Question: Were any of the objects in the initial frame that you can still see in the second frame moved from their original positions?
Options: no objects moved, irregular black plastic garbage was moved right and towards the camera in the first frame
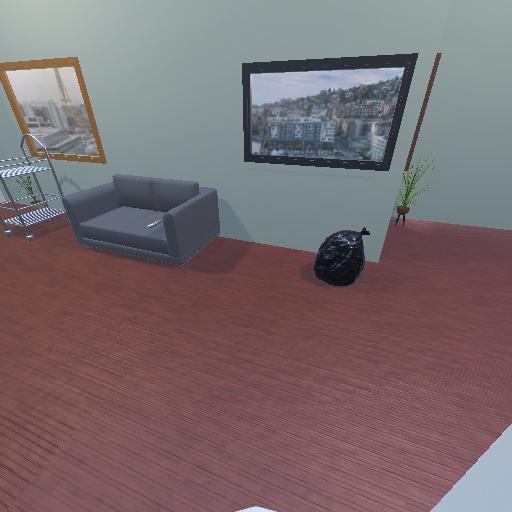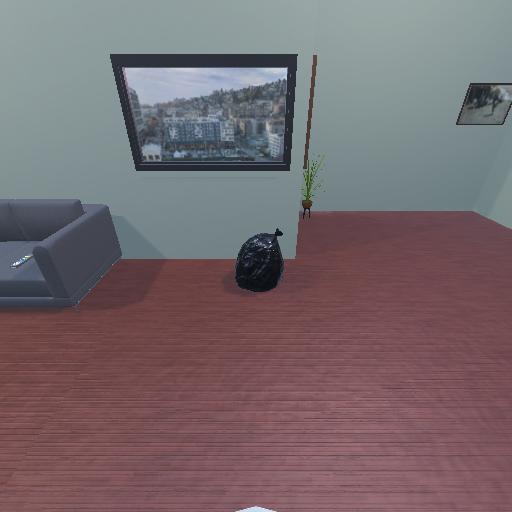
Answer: no objects moved